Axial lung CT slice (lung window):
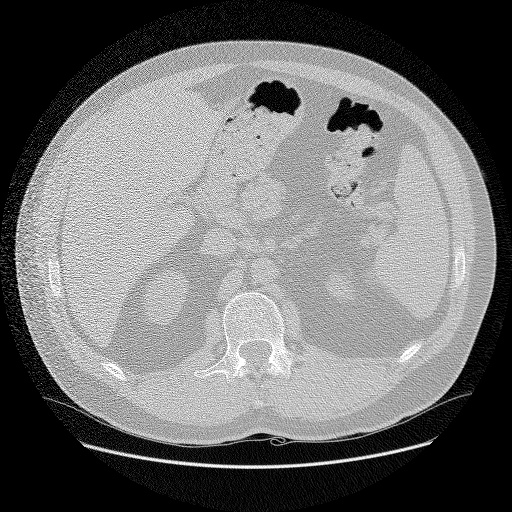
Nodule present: no